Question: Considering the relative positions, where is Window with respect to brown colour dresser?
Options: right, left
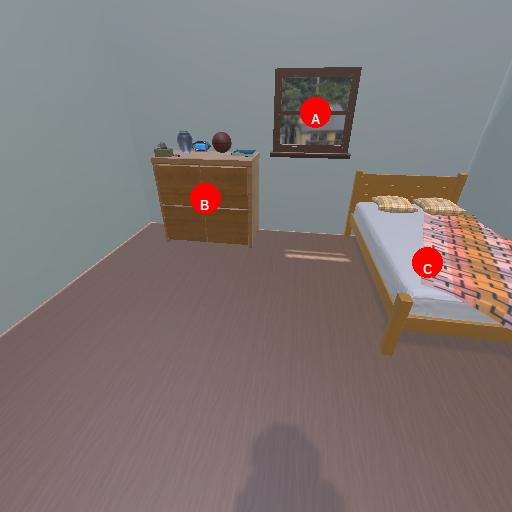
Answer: right